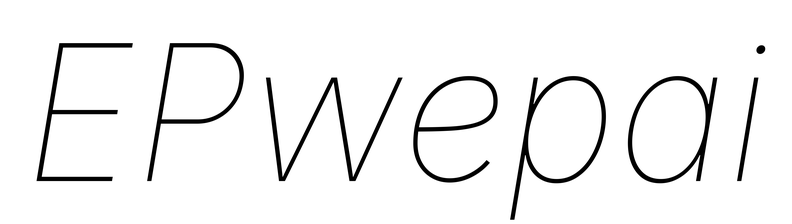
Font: Inter-Italic_Thin_Italic